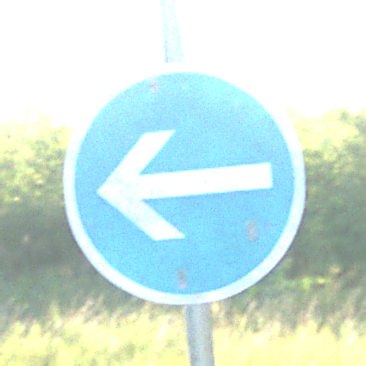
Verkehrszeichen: VorgeschriebeneFahrtrichtungHierLinks
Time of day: MorningAfternoon
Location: Outdoor (Nature)
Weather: Clear
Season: NotSpecified
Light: Natural